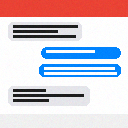
Screen state: on